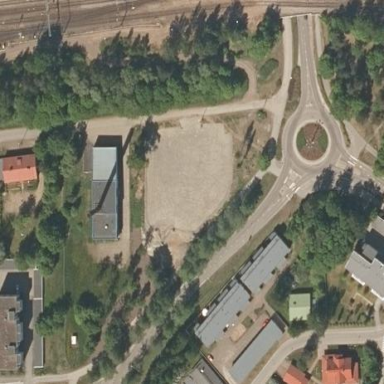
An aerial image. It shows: Parking area with asphalt surface designed for park and ride use.